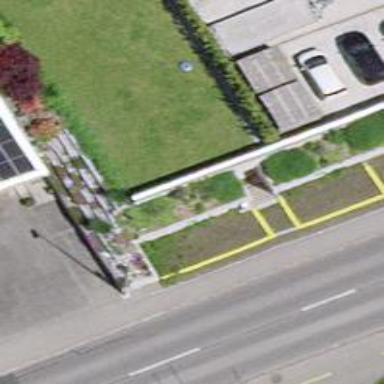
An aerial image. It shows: Charging station.